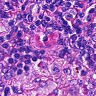
Metastatic tissue present: no